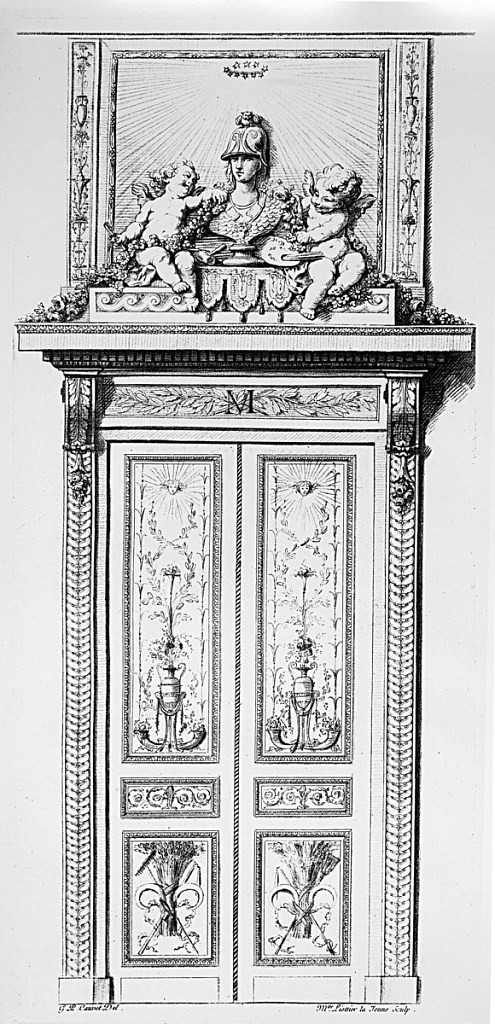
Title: Design for Doors
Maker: Gilles Paul Cauvet, French, 1731–1788
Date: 1777
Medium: Etching on paper
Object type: Print
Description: Design for an ornamented doorway with inset arabesque panels and decorated frame. Overdoor panel shows two putti sit beside a portrait bust of Minerva with instruments of the sculptor and the painter.